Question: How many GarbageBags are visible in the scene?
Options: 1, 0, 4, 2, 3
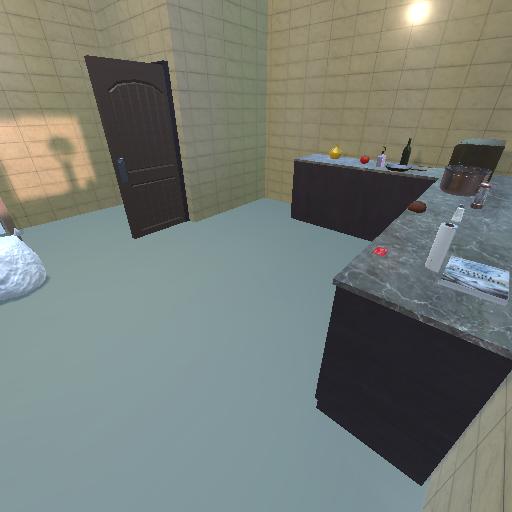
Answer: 1